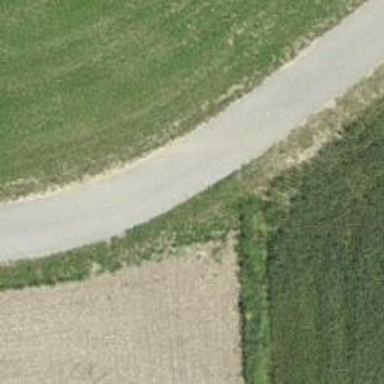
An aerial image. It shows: Track with grade 1 quality.